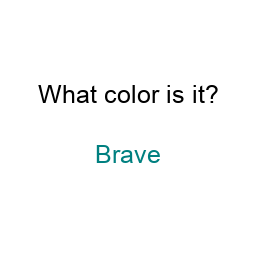
Color: teal
Background color: white
Question text color: black